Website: apple
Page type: customer-info-address
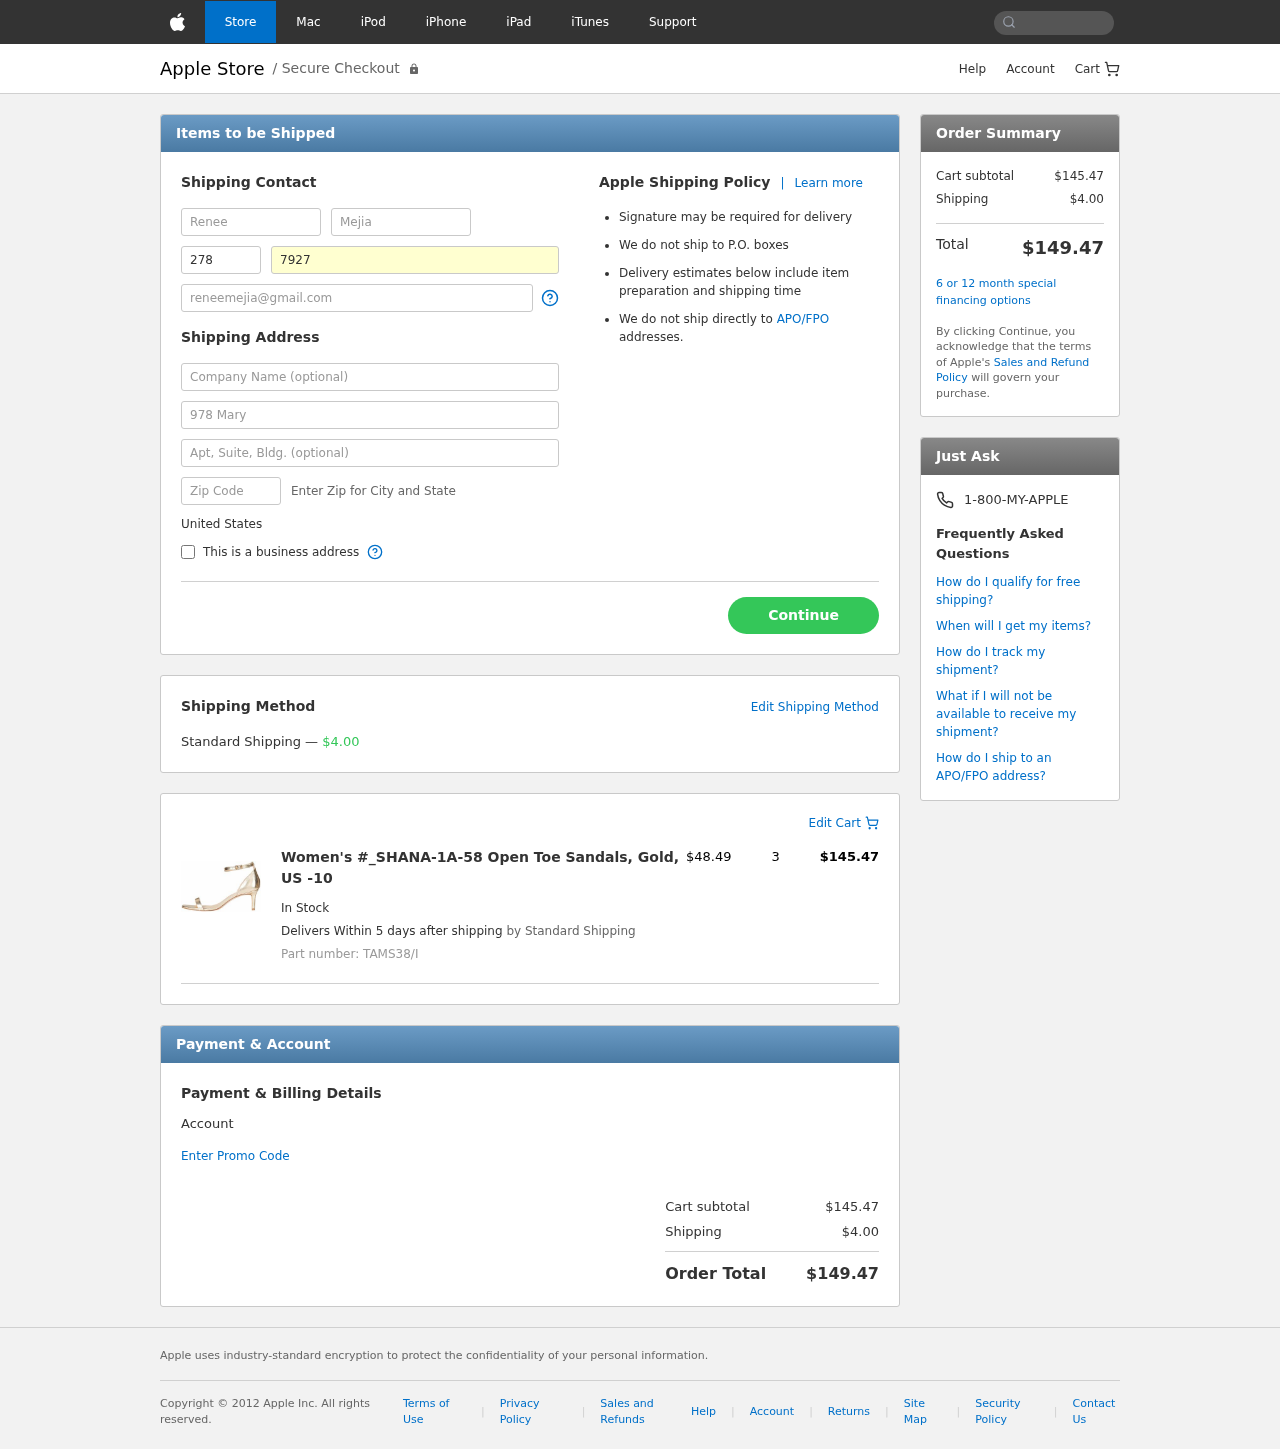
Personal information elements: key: PII_COUNTRY
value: United States
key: PII_FIRSTNAME
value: Renee
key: PII_LASTNAME
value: Mejia
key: PII_PHONE_AREA
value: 278
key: PII_PHONE_LINE
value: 7927
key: PII_EMAIL
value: reneemejia@gmail.com
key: PII_STREET
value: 978 Mary Brooks Suite 378
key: PII_STREET2
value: Suite 094
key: PII_POSTCODE
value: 64190
Product elements: key: PRODUCT1_NAME
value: Women's #_SHANA-1A-58 Open Toe Sandals, Gold, US -10
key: PRODUCT1_PRICE
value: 48.49
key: PRODUCT1_QUANTITY
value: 3
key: PRODUCT1_SKU
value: TAMS38/I
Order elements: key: ORDER_SHIPPING_COST
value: $4.00
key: ORDER_ITEM_TOTAL
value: $145.47
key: ORDER_SUBTOTAL
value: $145.47
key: ORDER_TOTAL
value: $149.47